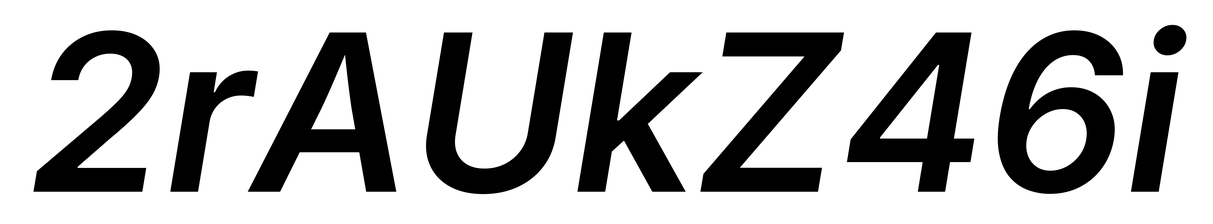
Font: Inter-Italic_SemiBold_Italic